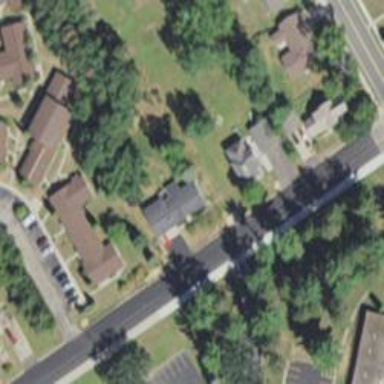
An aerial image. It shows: Tertiary road with asphalt surface passing through residential area.